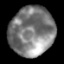
Tissue: lung
Cell type: T cells
Senescence score: 0.1748
Nuclear area (px): 2159
Mean DAPI intensity: 125.802